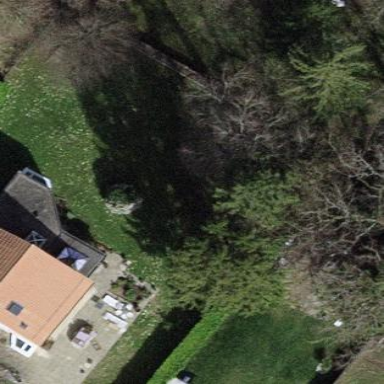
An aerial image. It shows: Garden surrounded by fence.